Aerial crown-view tile of a tropical tree (Barro Colorado Island, Panama), acquired 20250124:
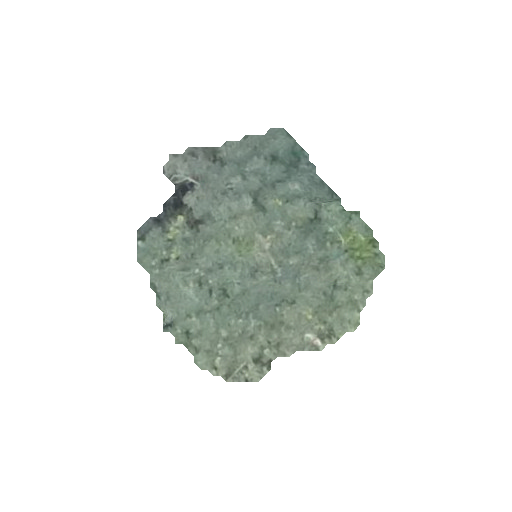
Species: Trattinnickia aspera
GBIF accepted scientific name: Trattinnickia aspera
Crown area: 62.448 m²